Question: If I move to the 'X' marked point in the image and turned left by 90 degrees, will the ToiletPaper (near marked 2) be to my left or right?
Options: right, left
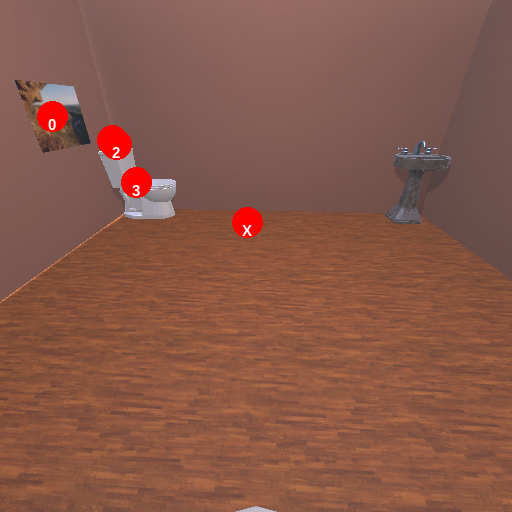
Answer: right